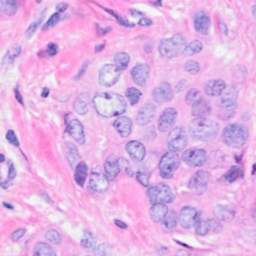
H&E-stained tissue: Breast